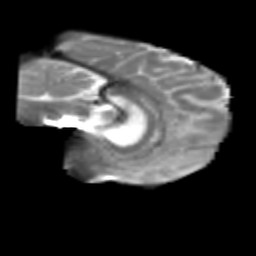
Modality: T2w
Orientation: sagittal
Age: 40
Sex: female
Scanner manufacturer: siemens
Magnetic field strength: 3 T
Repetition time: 1.8 s
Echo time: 0.07 s